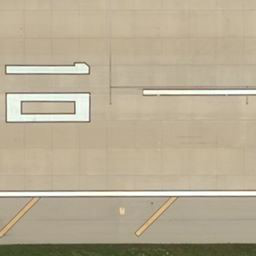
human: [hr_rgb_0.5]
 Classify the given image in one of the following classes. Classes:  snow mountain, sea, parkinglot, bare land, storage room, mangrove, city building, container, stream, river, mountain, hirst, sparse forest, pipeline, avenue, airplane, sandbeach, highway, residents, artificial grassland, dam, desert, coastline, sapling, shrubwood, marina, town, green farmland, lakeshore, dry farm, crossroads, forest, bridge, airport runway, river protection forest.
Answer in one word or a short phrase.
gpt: airport runway